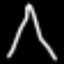
Label: The Eiffel Tower